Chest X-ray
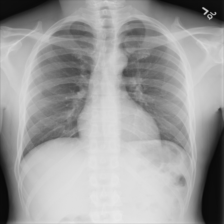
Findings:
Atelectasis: negative
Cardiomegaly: negative
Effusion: negative
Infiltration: negative
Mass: negative
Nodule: negative
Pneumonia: negative
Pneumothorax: negative
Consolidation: negative
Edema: negative
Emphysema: negative
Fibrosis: negative
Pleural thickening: negative
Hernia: negative